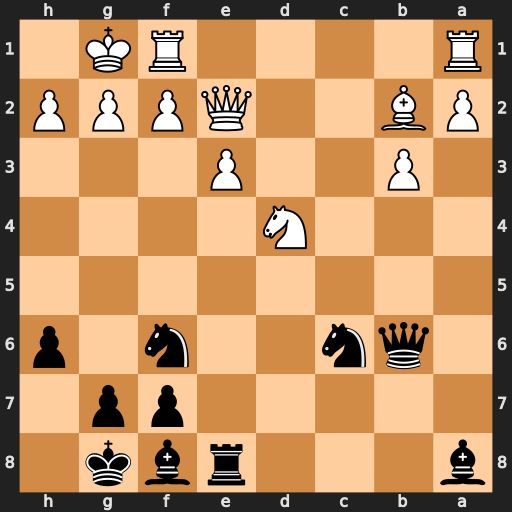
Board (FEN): b3rbk1/5pp1/1qn2n1p/8/3N4/1P2P3/PB2QPPP/R4RK1
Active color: b
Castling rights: -
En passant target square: -
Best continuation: Nxd4 Bxd4 Qxd4 exd4 Rxe2